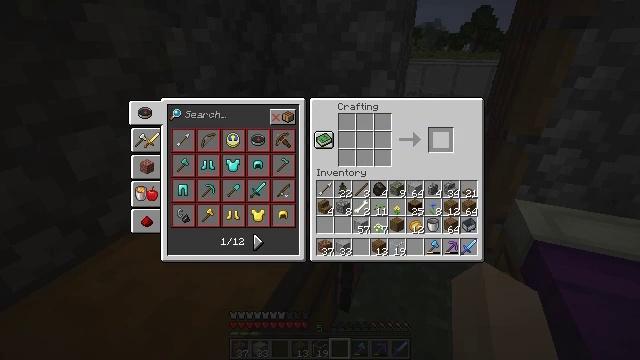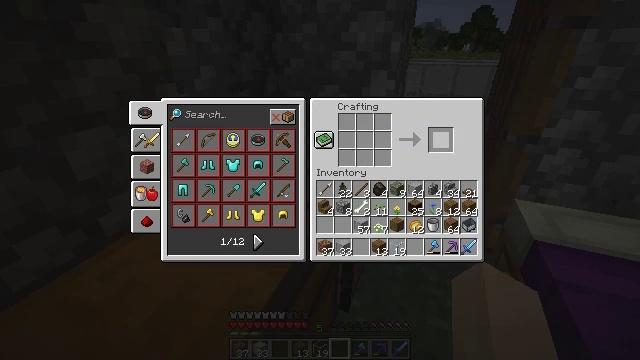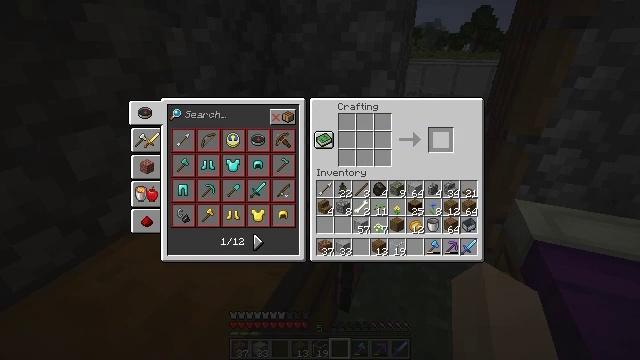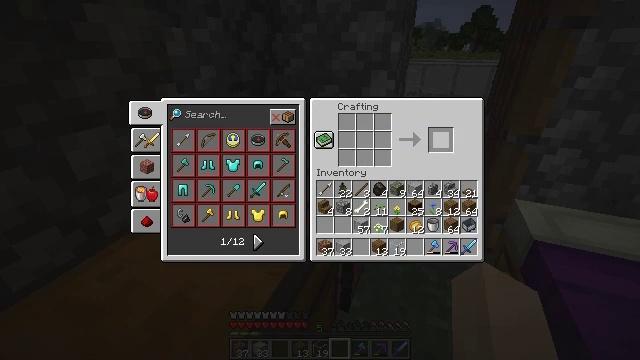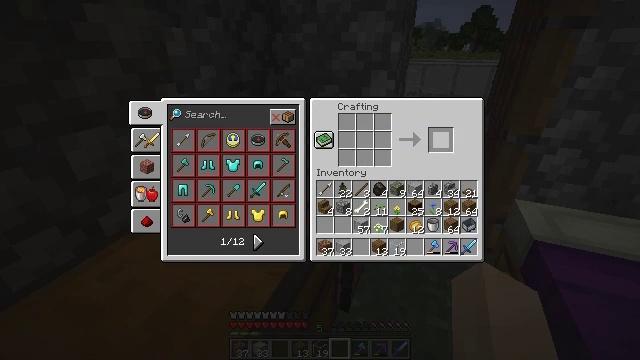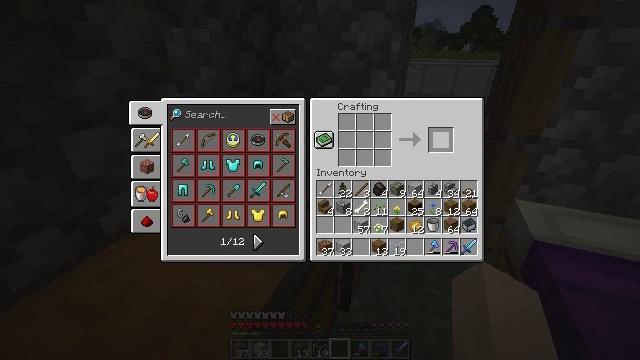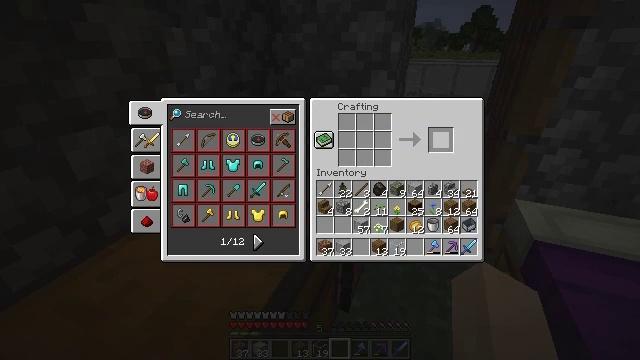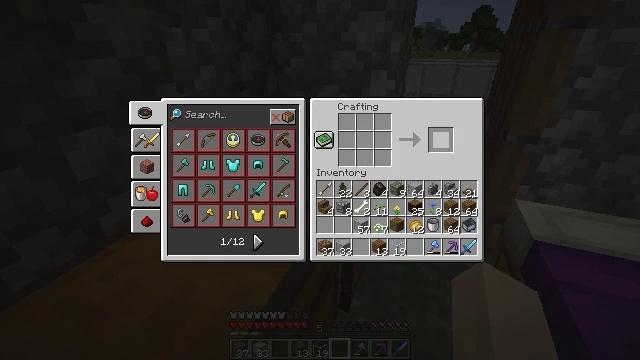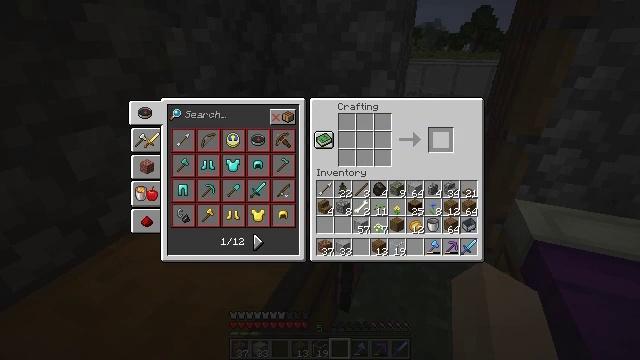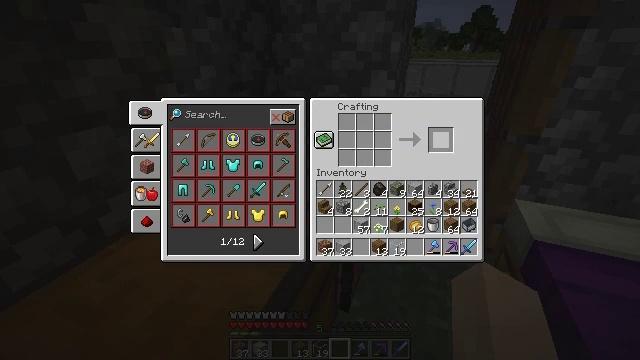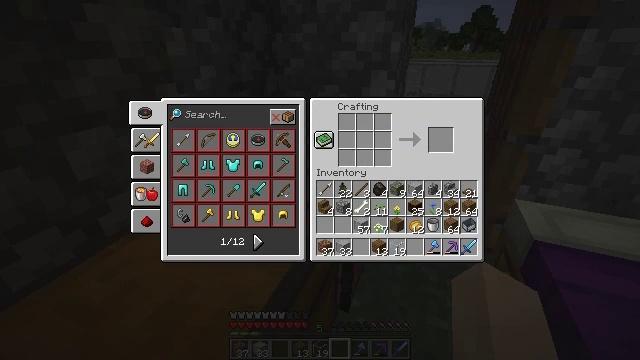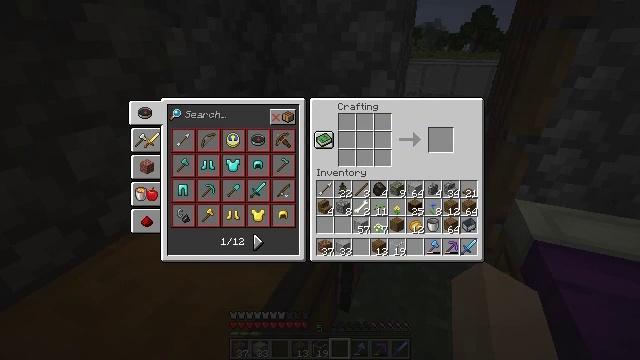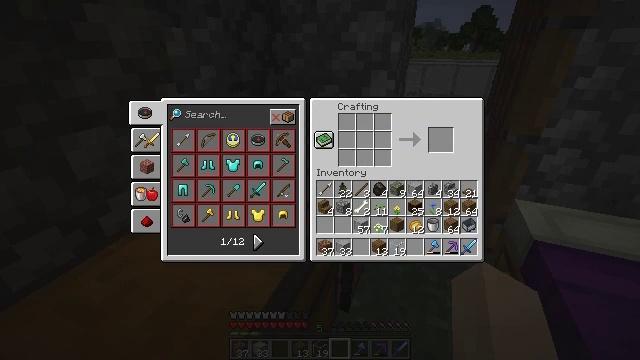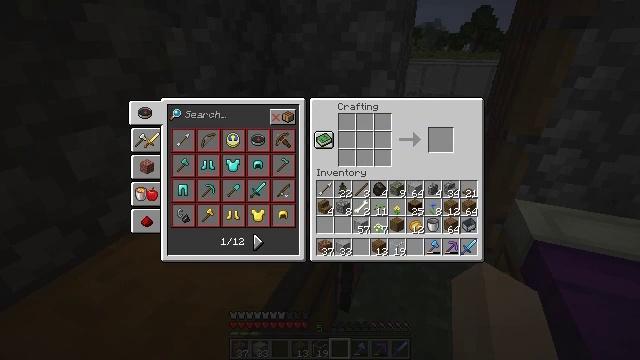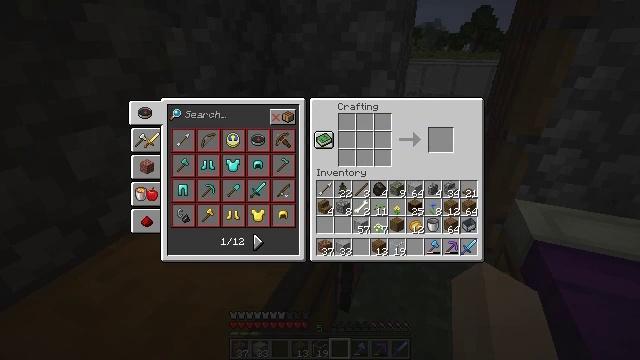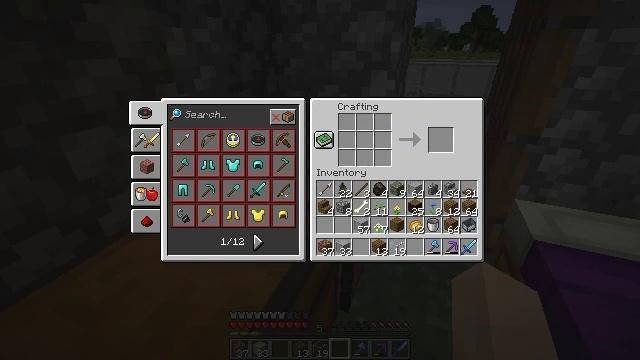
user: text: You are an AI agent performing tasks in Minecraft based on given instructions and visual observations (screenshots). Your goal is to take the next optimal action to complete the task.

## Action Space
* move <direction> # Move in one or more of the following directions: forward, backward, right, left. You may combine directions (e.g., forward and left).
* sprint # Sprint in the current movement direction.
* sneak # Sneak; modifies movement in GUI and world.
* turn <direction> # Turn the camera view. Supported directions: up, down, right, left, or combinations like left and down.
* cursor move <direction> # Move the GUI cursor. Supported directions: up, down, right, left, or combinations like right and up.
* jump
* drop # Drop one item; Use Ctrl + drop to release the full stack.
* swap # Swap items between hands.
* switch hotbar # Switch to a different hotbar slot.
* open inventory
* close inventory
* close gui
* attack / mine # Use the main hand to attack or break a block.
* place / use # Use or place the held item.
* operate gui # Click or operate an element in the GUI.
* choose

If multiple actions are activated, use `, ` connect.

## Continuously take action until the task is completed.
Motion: motion action
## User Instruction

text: Make cobblestone stairs using cobblestone.
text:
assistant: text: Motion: sneak
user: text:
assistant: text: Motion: sneak
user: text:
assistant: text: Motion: sneak
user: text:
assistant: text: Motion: sneak
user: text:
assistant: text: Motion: sneak
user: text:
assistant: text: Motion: sneak
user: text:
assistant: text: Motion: sneak
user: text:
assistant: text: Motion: sneak
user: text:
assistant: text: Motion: turn down
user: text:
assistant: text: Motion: turn down
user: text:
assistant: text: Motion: no_op
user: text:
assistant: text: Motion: no_op
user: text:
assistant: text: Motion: no_op
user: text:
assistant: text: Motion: no_op
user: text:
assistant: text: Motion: no_op
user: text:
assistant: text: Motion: no_op
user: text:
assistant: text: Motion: no_op
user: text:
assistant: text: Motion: no_op
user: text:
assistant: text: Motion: no_op
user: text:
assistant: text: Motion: no_op
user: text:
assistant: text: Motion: no_op
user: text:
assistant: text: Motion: no_op
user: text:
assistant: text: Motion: no_op
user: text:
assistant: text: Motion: no_op
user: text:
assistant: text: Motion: no_op
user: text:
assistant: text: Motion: no_op
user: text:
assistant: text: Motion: no_op
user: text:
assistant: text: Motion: turn left
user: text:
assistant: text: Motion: no_op
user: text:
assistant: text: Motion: no_op